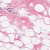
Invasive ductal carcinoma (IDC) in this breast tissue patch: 0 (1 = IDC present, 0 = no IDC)